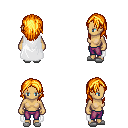
a pixel art fantasy rpg character, female body template, human, tanned skin, white cape, magenta pants, light blonde long hairstyle, white slippers, four views (front, back, left, right), 2x2 character sprite sheet, small pixel art, hard edges, no anti-aliasing